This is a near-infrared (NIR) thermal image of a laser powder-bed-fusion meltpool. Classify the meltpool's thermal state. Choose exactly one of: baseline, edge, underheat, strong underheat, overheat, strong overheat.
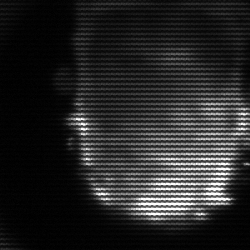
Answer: baseline